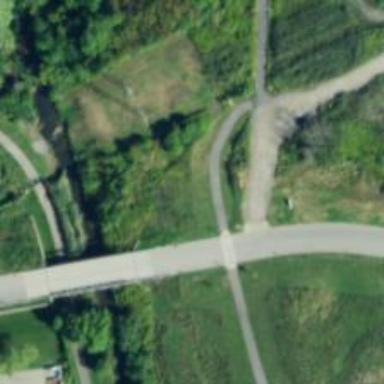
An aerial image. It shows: Zebra crossing on asphalt cycleway.